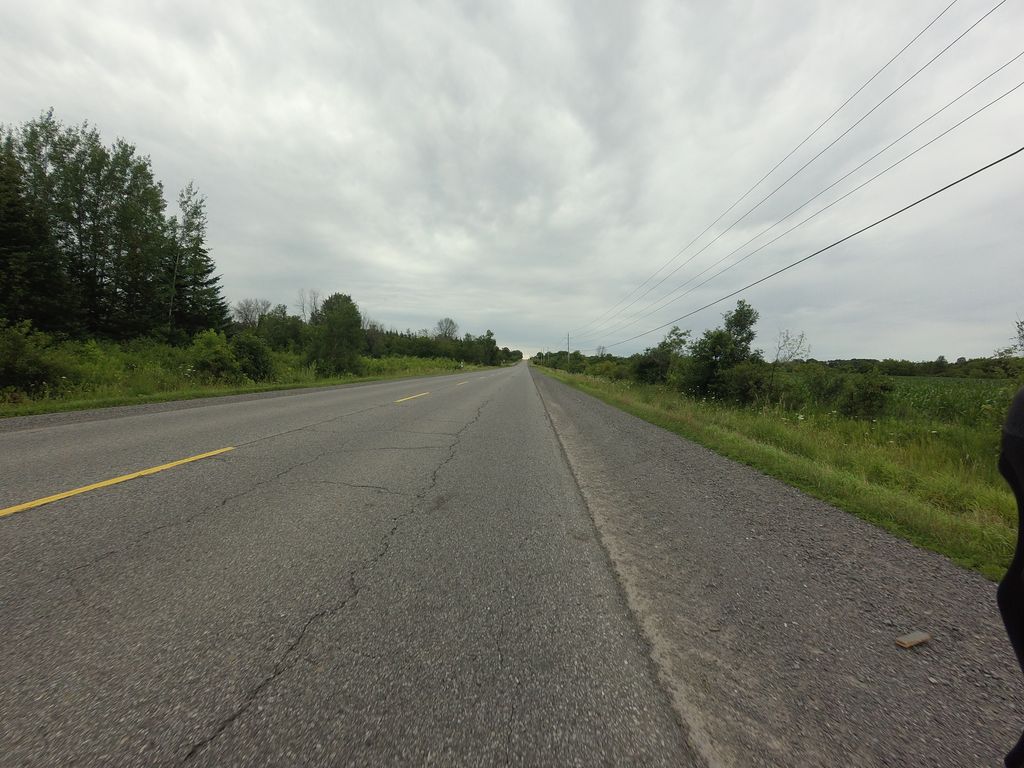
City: ottawa-gatineau